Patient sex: M
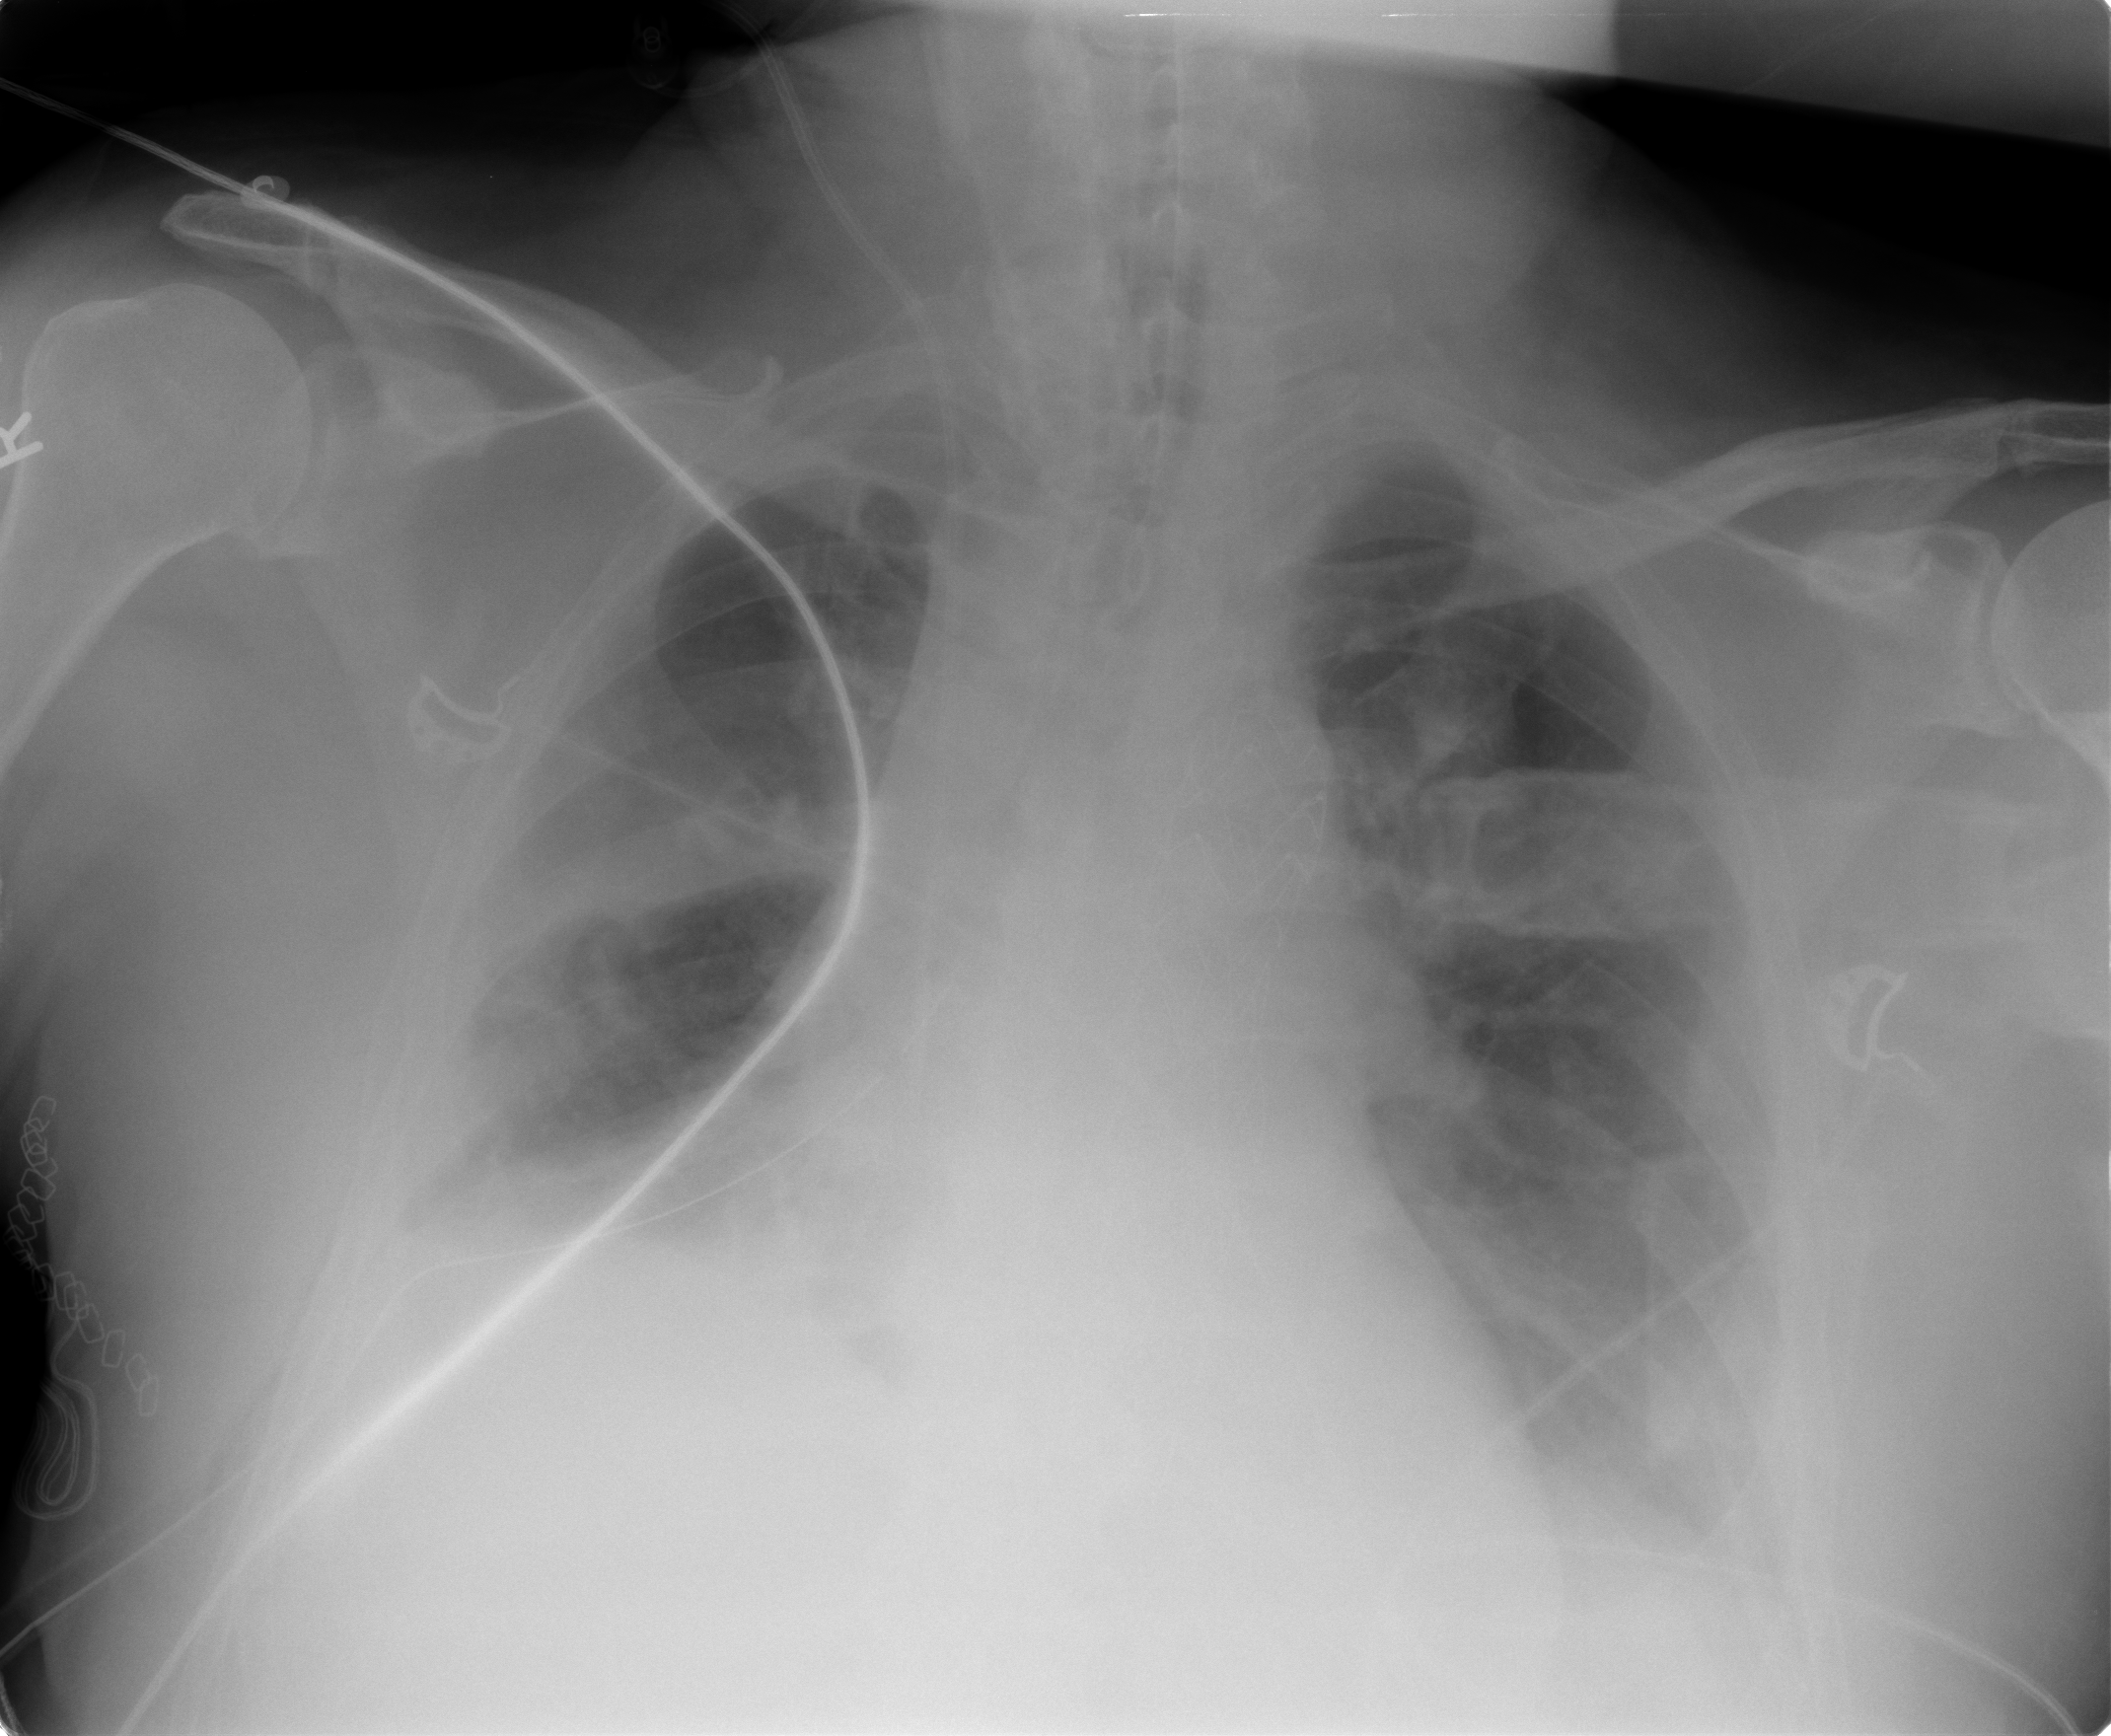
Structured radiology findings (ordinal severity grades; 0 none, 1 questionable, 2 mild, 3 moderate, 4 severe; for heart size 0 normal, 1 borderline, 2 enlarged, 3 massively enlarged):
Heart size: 2
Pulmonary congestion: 2
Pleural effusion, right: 2
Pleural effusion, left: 2
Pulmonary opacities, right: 0
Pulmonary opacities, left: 0
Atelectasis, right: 2
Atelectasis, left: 2